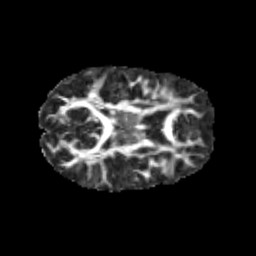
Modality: FA
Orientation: axial
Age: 10
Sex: female
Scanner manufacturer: siemens
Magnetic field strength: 3 T
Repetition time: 3.8 s
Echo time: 0.07 s